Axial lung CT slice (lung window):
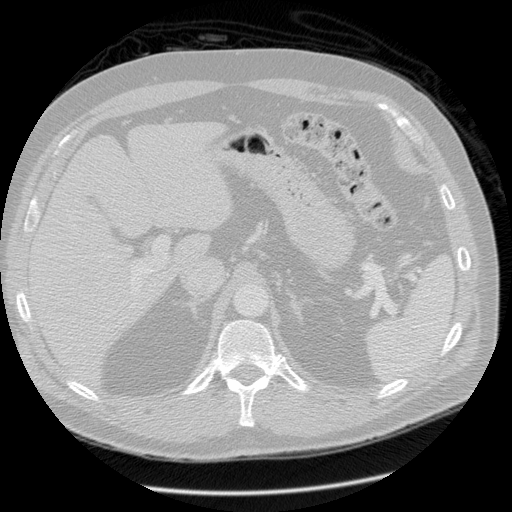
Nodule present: no